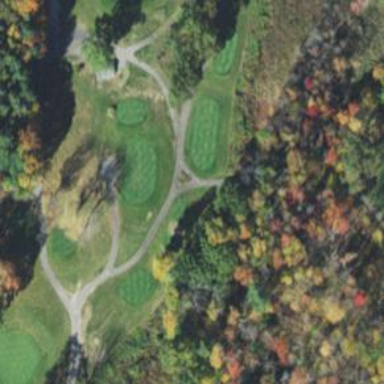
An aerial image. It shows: Pathway for golfing.